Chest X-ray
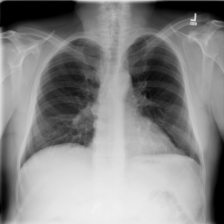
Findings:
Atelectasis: negative
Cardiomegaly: negative
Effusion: negative
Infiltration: negative
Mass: negative
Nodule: negative
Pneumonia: negative
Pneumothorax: negative
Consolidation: negative
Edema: negative
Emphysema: negative
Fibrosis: negative
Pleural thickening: negative
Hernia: negative